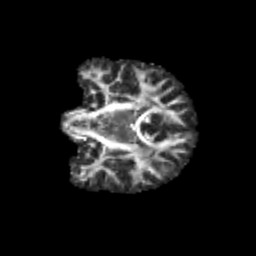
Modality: FA
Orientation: coronal
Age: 13
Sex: male
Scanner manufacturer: siemens
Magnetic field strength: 3 T
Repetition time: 3.8 s
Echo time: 0.07 s